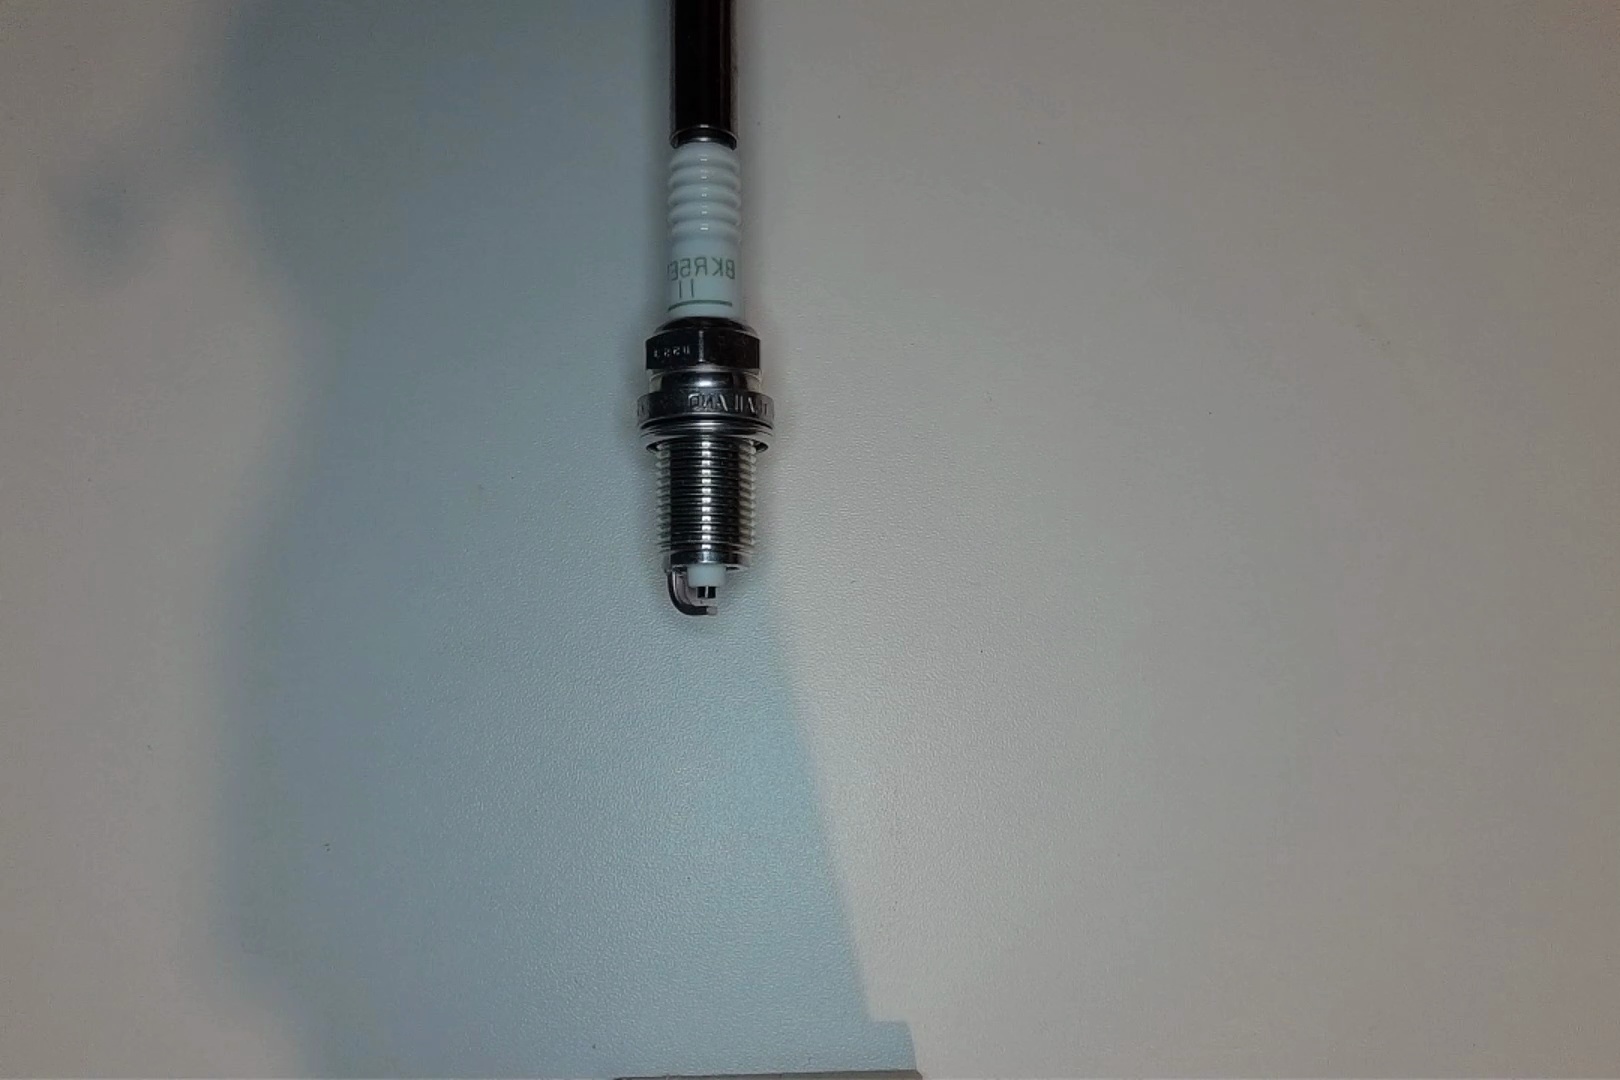
Label: no anomaly